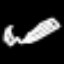
Label: pencil